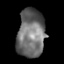
Tissue: prostate
Cell type: T cells
Senescence score: 0.2633
Nuclear area (px): 1301
Mean DAPI intensity: 111.351